RGB frame:
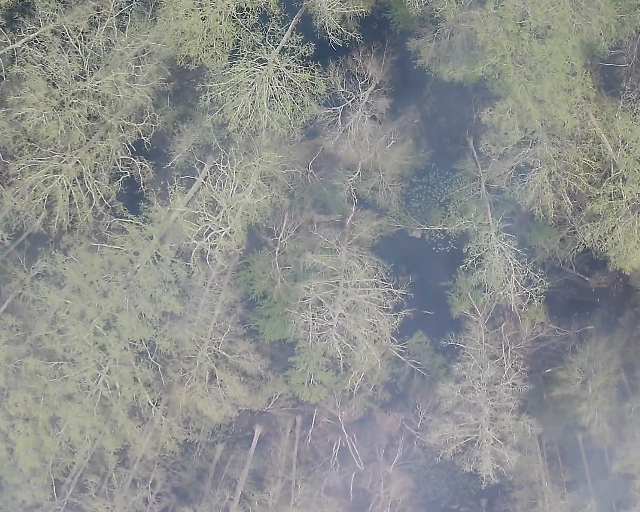
Thermal frame:
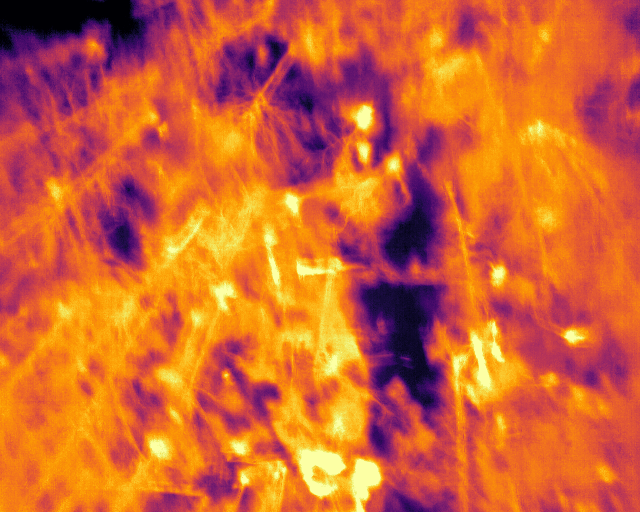
Captured: 2026-02-26 03:44:56
Pixels at or above 80 °C: 0 (fraction of frame: 0)